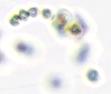
Label: Phaeocystis